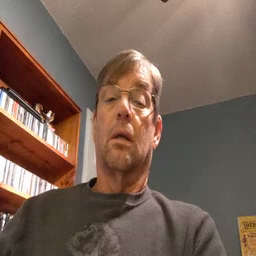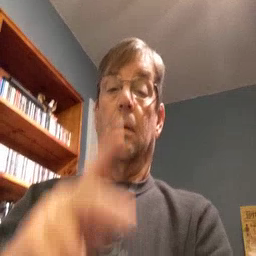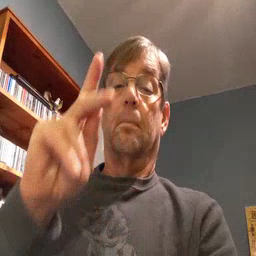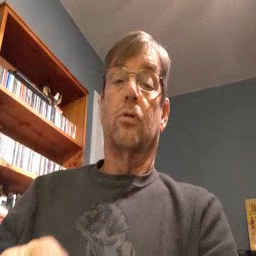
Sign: person